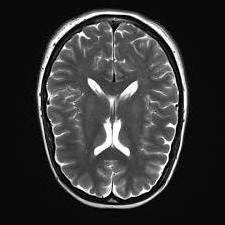
Label: notumor